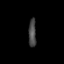
Tissue: prostate
Cell type: Fibroblasts
Senescence score: 0.7211
Nuclear area (px): 209
Mean DAPI intensity: 71.33